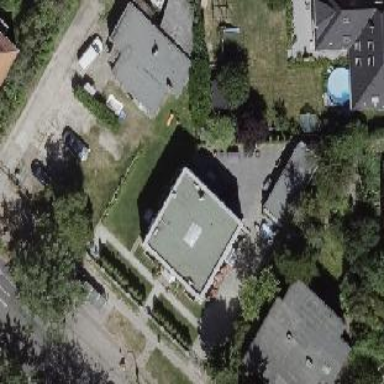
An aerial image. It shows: House with flat roof.